Question: Given the following four-coloring problem graph, where part of the region has been pre-colored, how many coloring combinations are there for the remaining region?
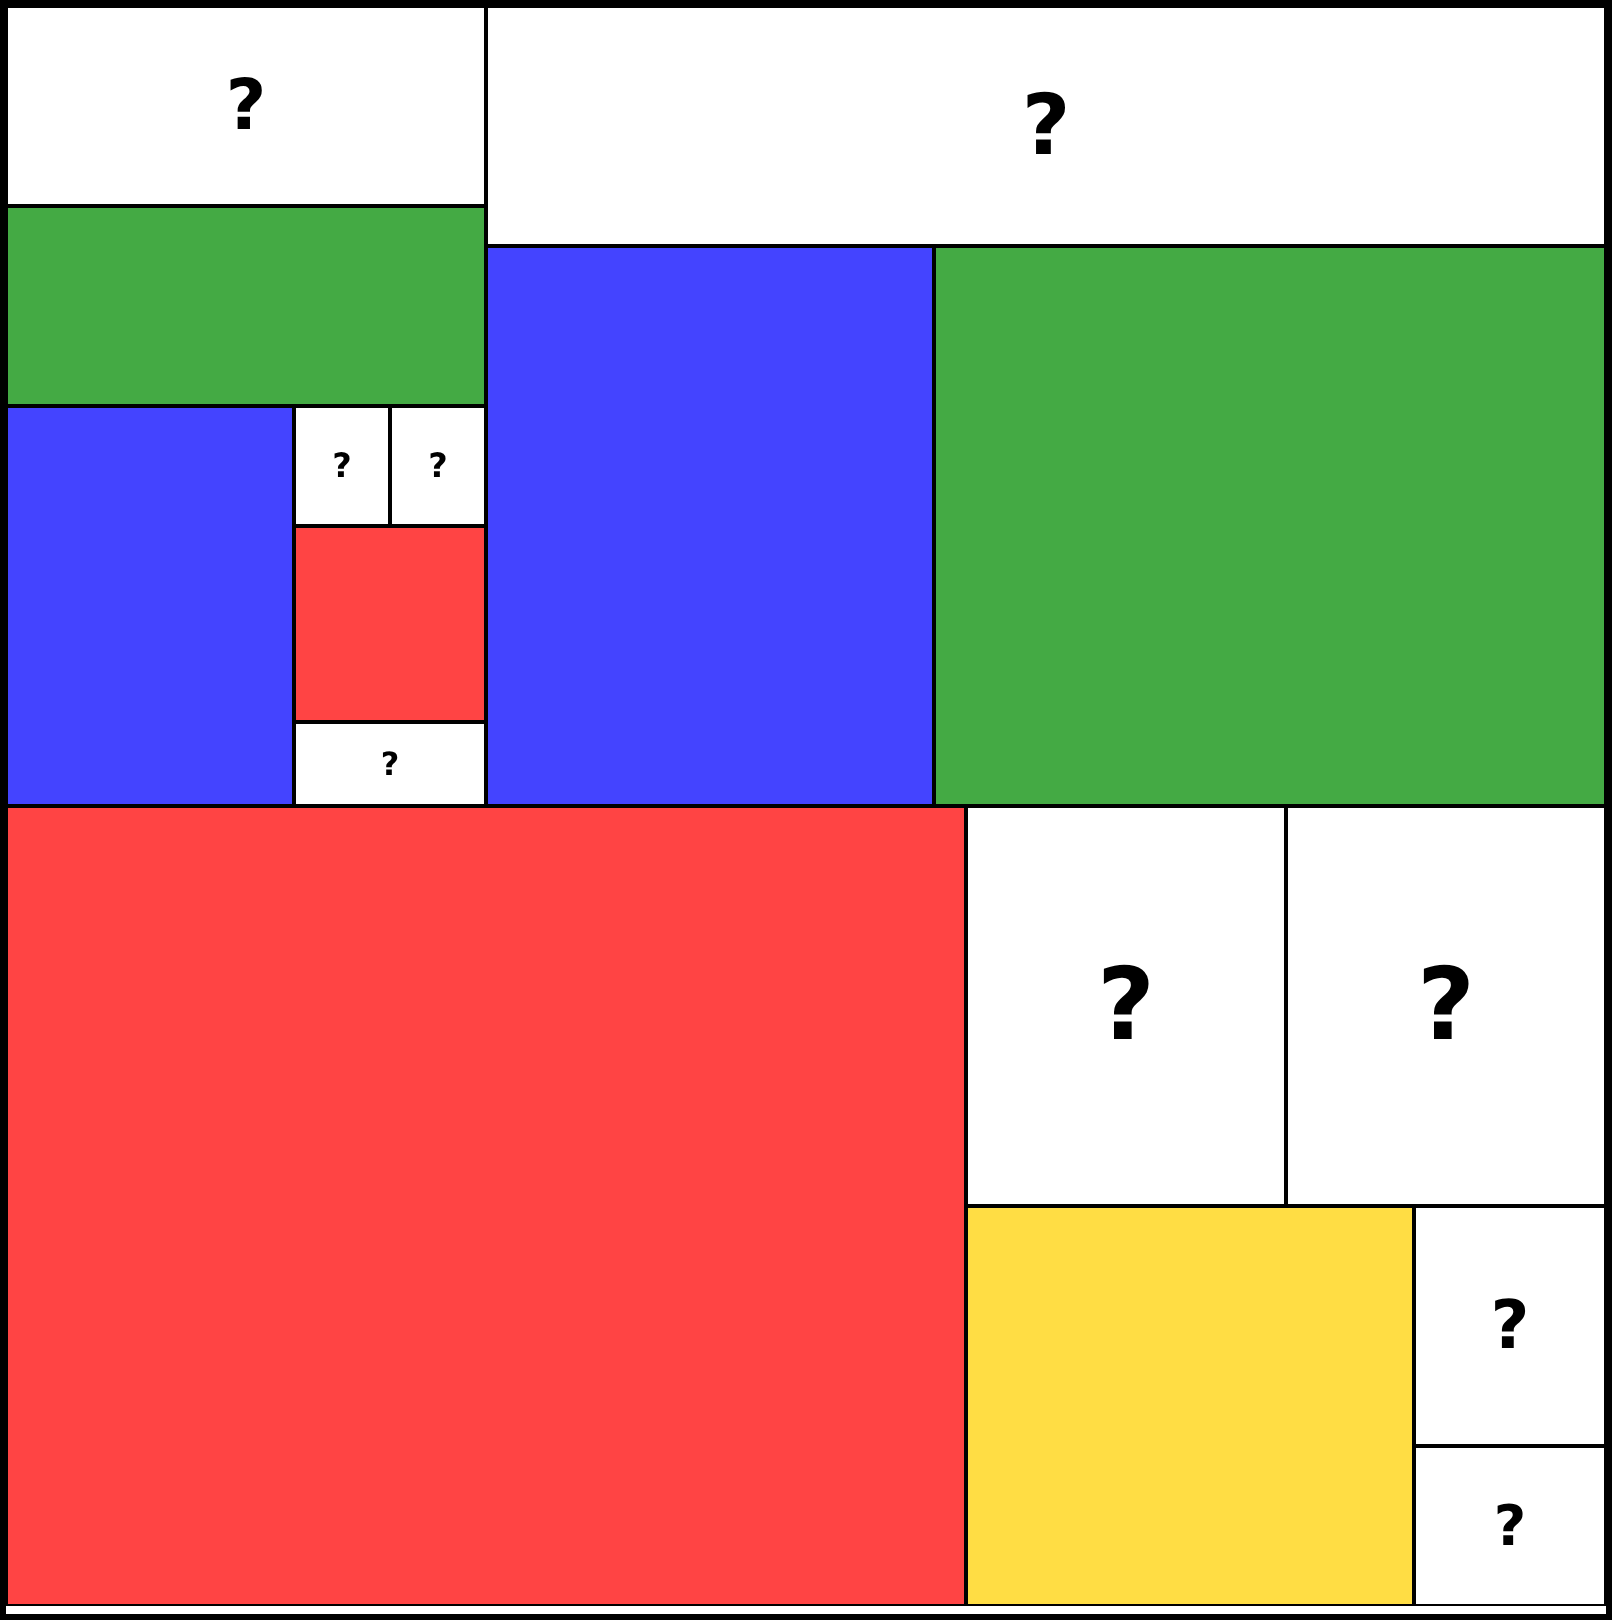
Answer: 6